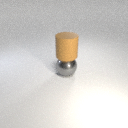
large gray metal sphere below large brown rubber cylinder